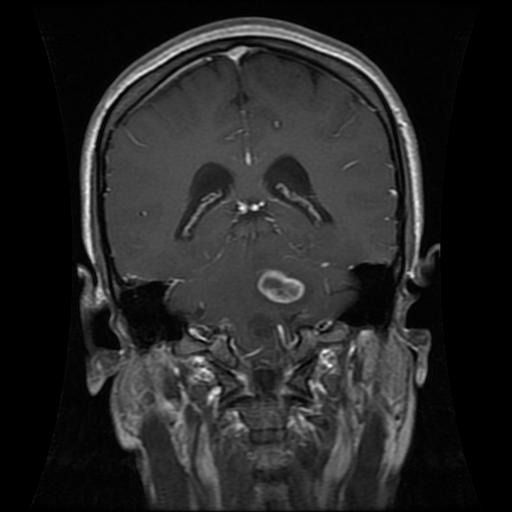
Label: glioma